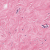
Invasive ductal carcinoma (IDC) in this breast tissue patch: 0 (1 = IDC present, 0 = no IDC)